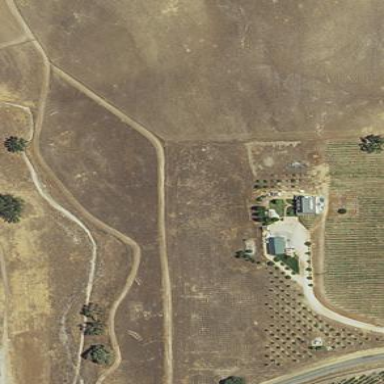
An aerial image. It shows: Vineyard where grapes are grown.